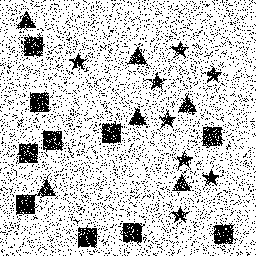
Squares: 10
Triangles: 6
Stars: 8
Total shapes: 24